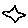
Label: star